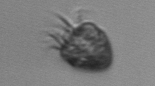
Label: Ciliophora